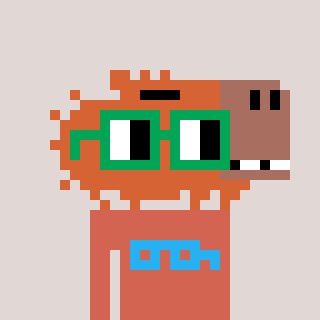
a pixel art character with square green glasses, a capybara-shaped head and a peachy-colored body on a warm background